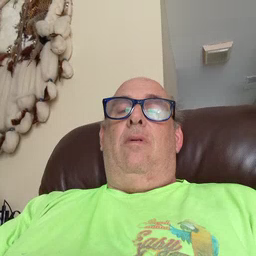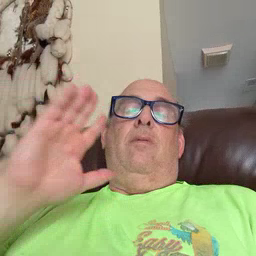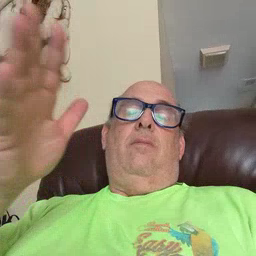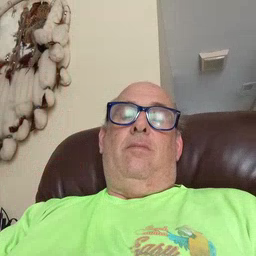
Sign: will